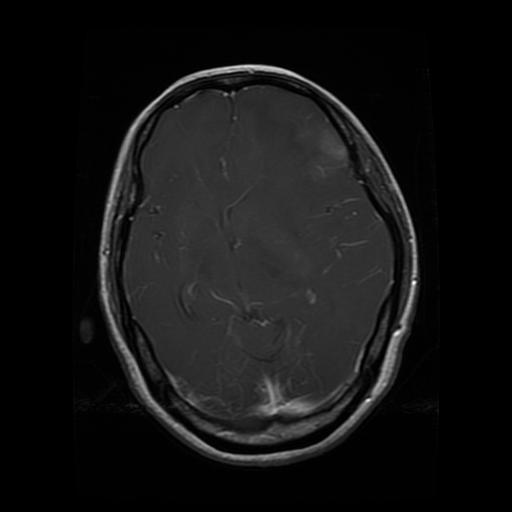
Label: glioma